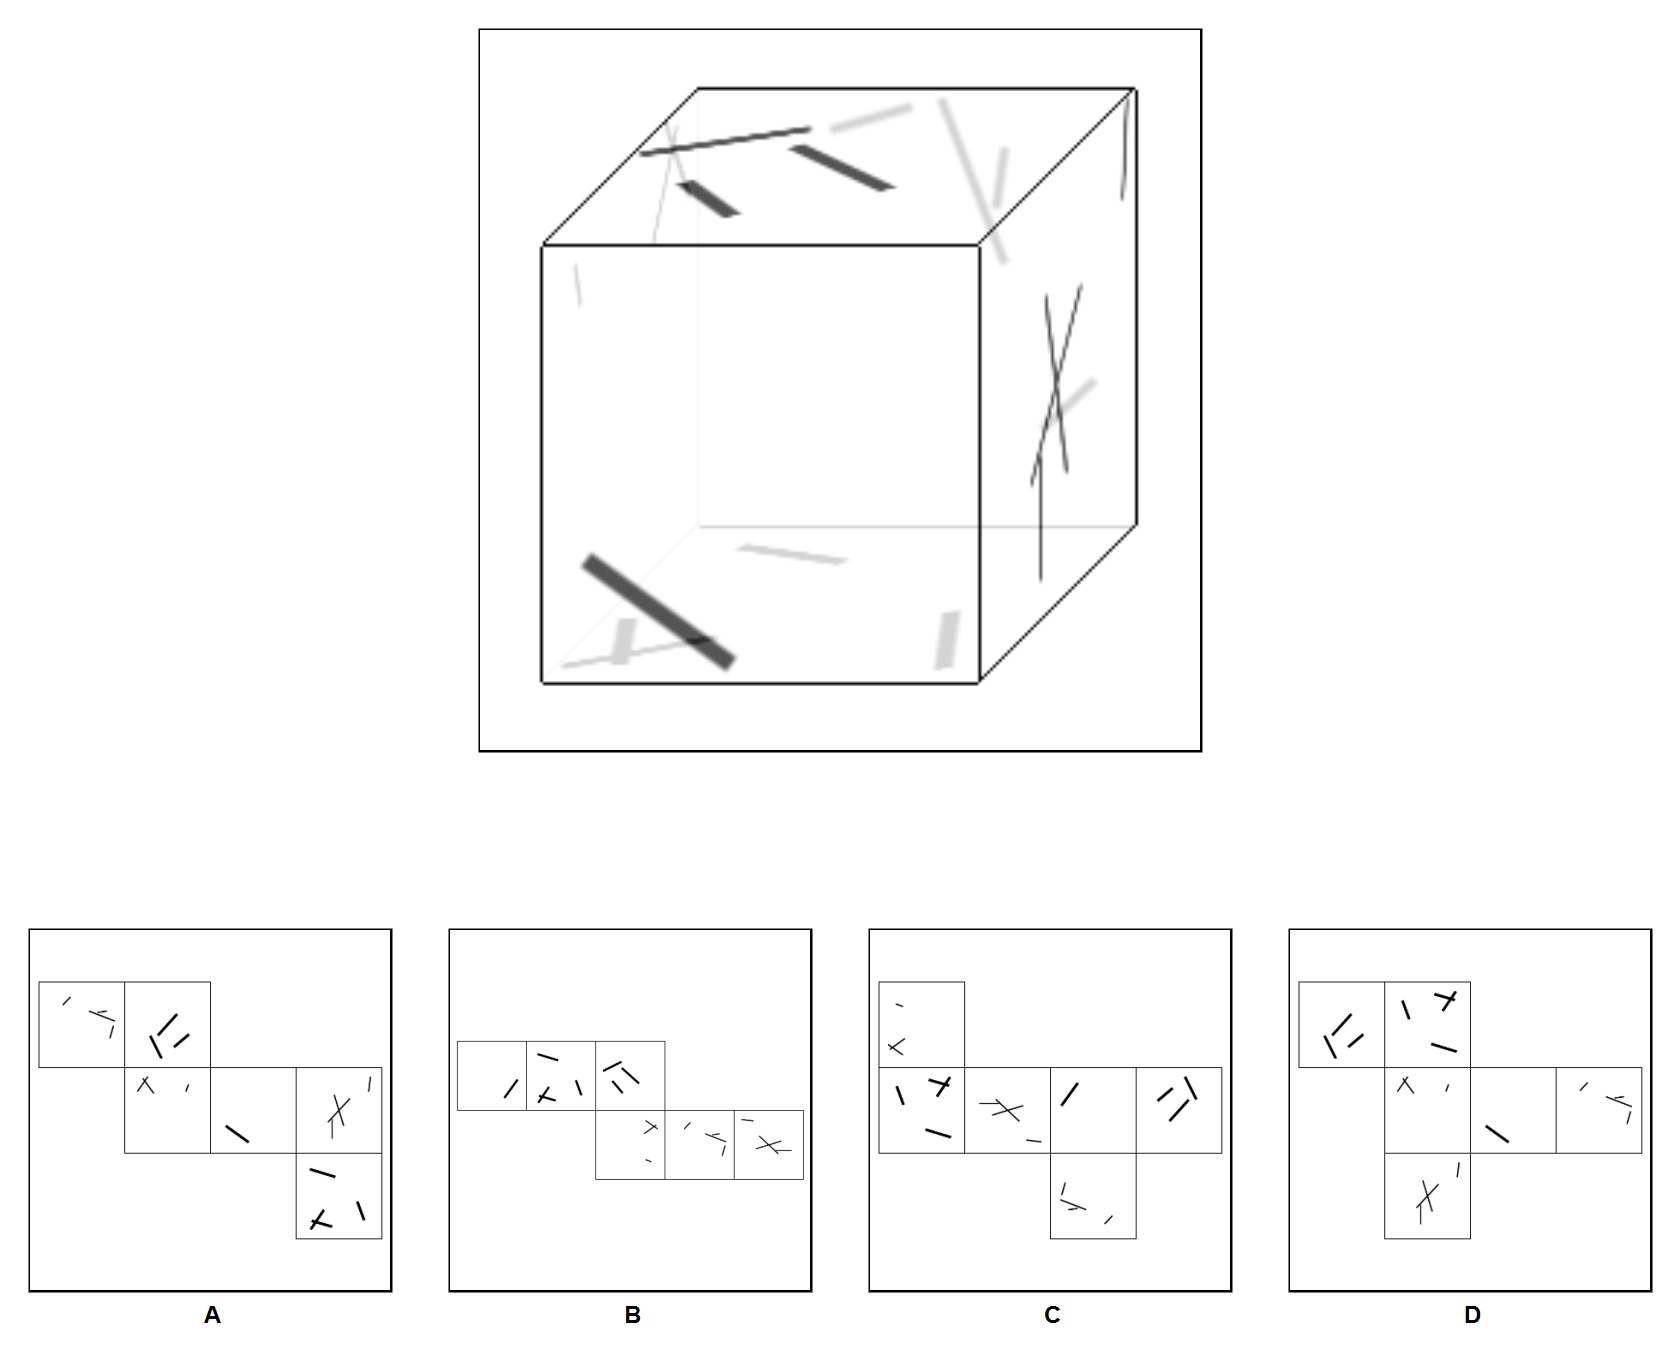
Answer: A